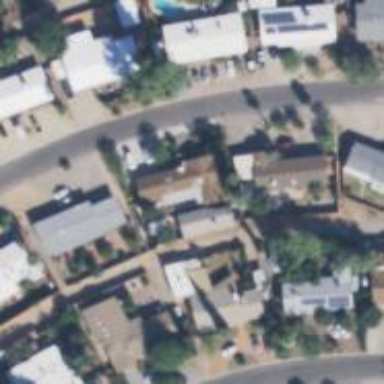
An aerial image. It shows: Alleyway designated as service road.